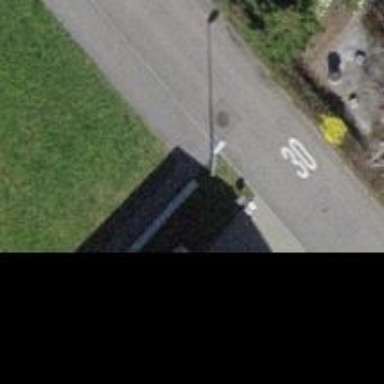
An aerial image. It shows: Kerb barrier.